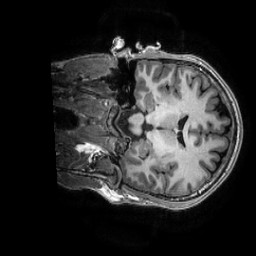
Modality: T1w
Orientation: coronal
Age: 31
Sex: male
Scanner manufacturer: ge
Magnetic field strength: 3 T
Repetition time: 0.0073 s
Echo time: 0.003 s